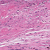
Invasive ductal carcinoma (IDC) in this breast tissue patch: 0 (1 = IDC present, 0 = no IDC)